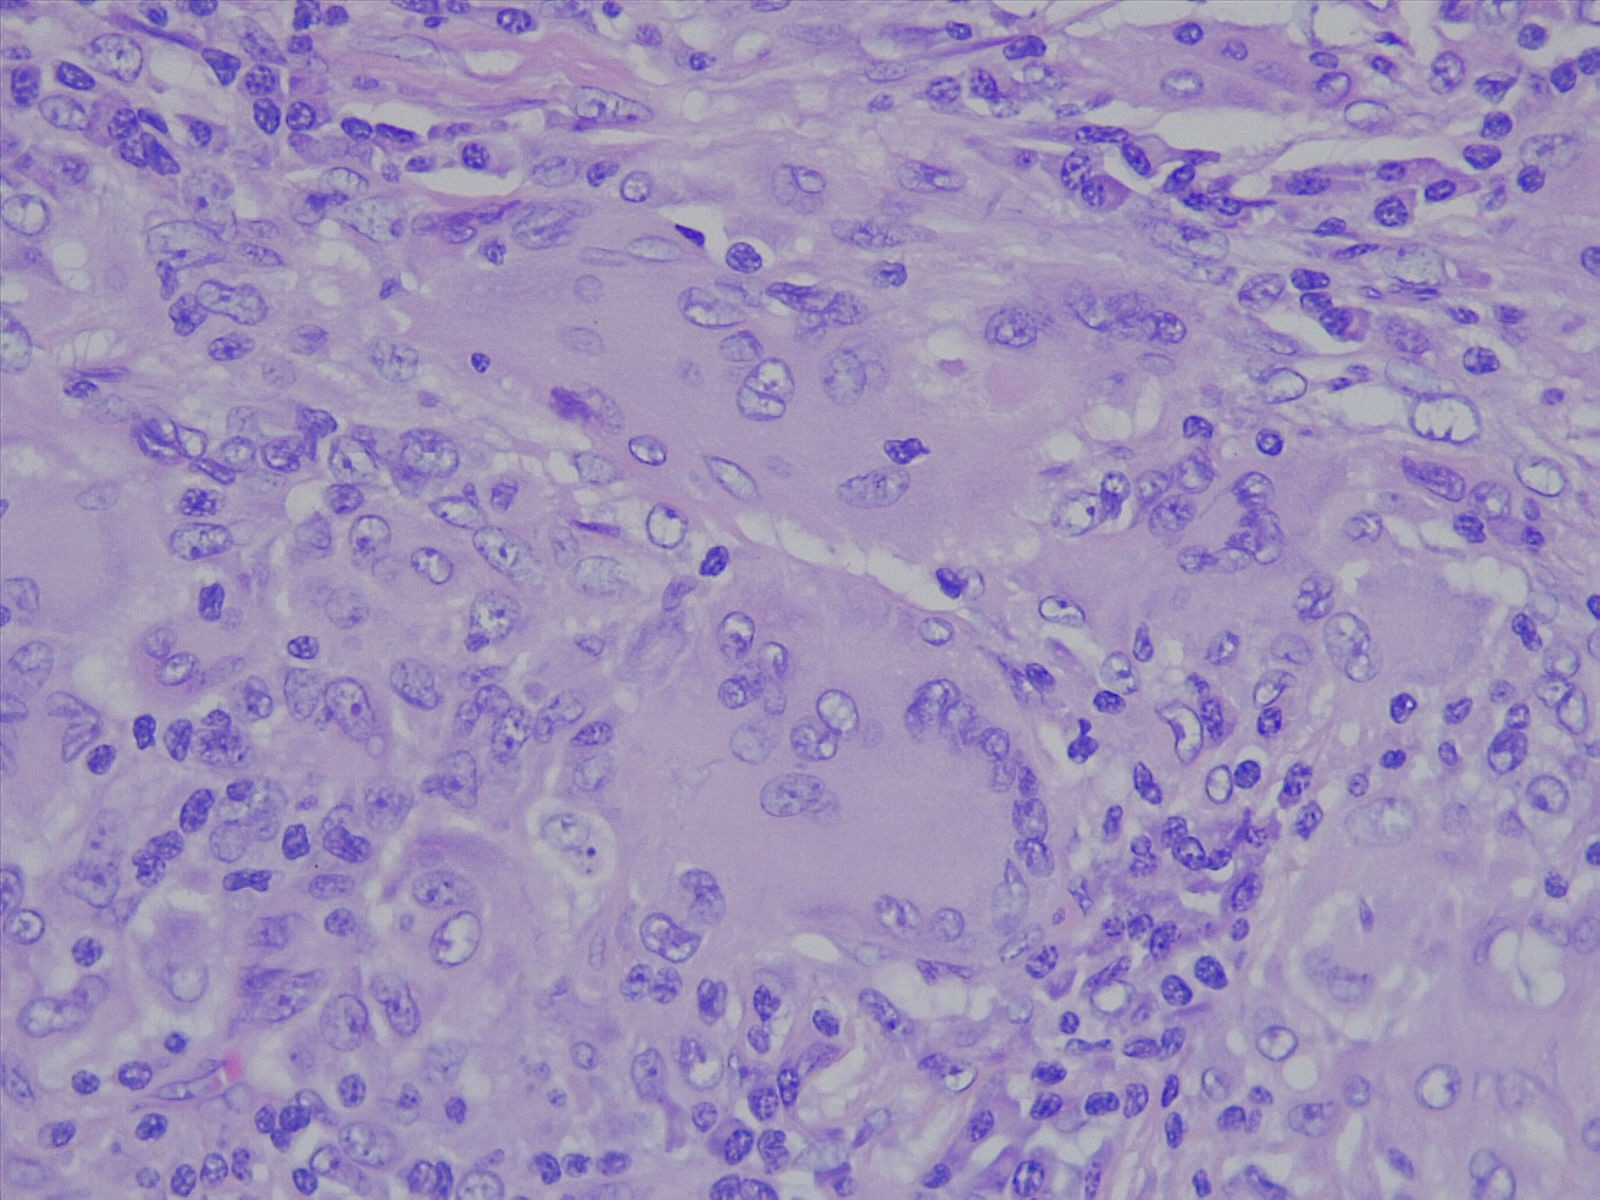
Label: lung adenocarcinoma, moderately differentiated